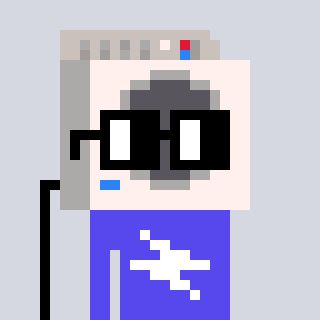
a pixel art character with square black glasses, a washing machine-shaped head and a computerblue-colored body on a cool background